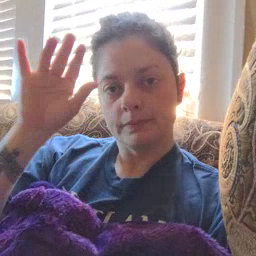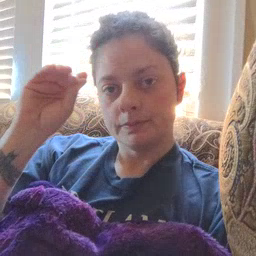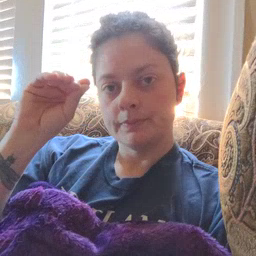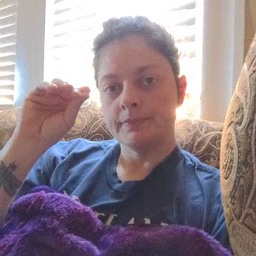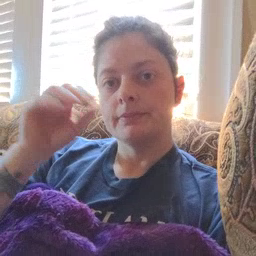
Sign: cowboy